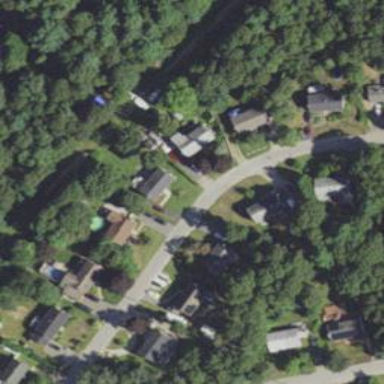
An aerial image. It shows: Residential road.